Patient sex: M
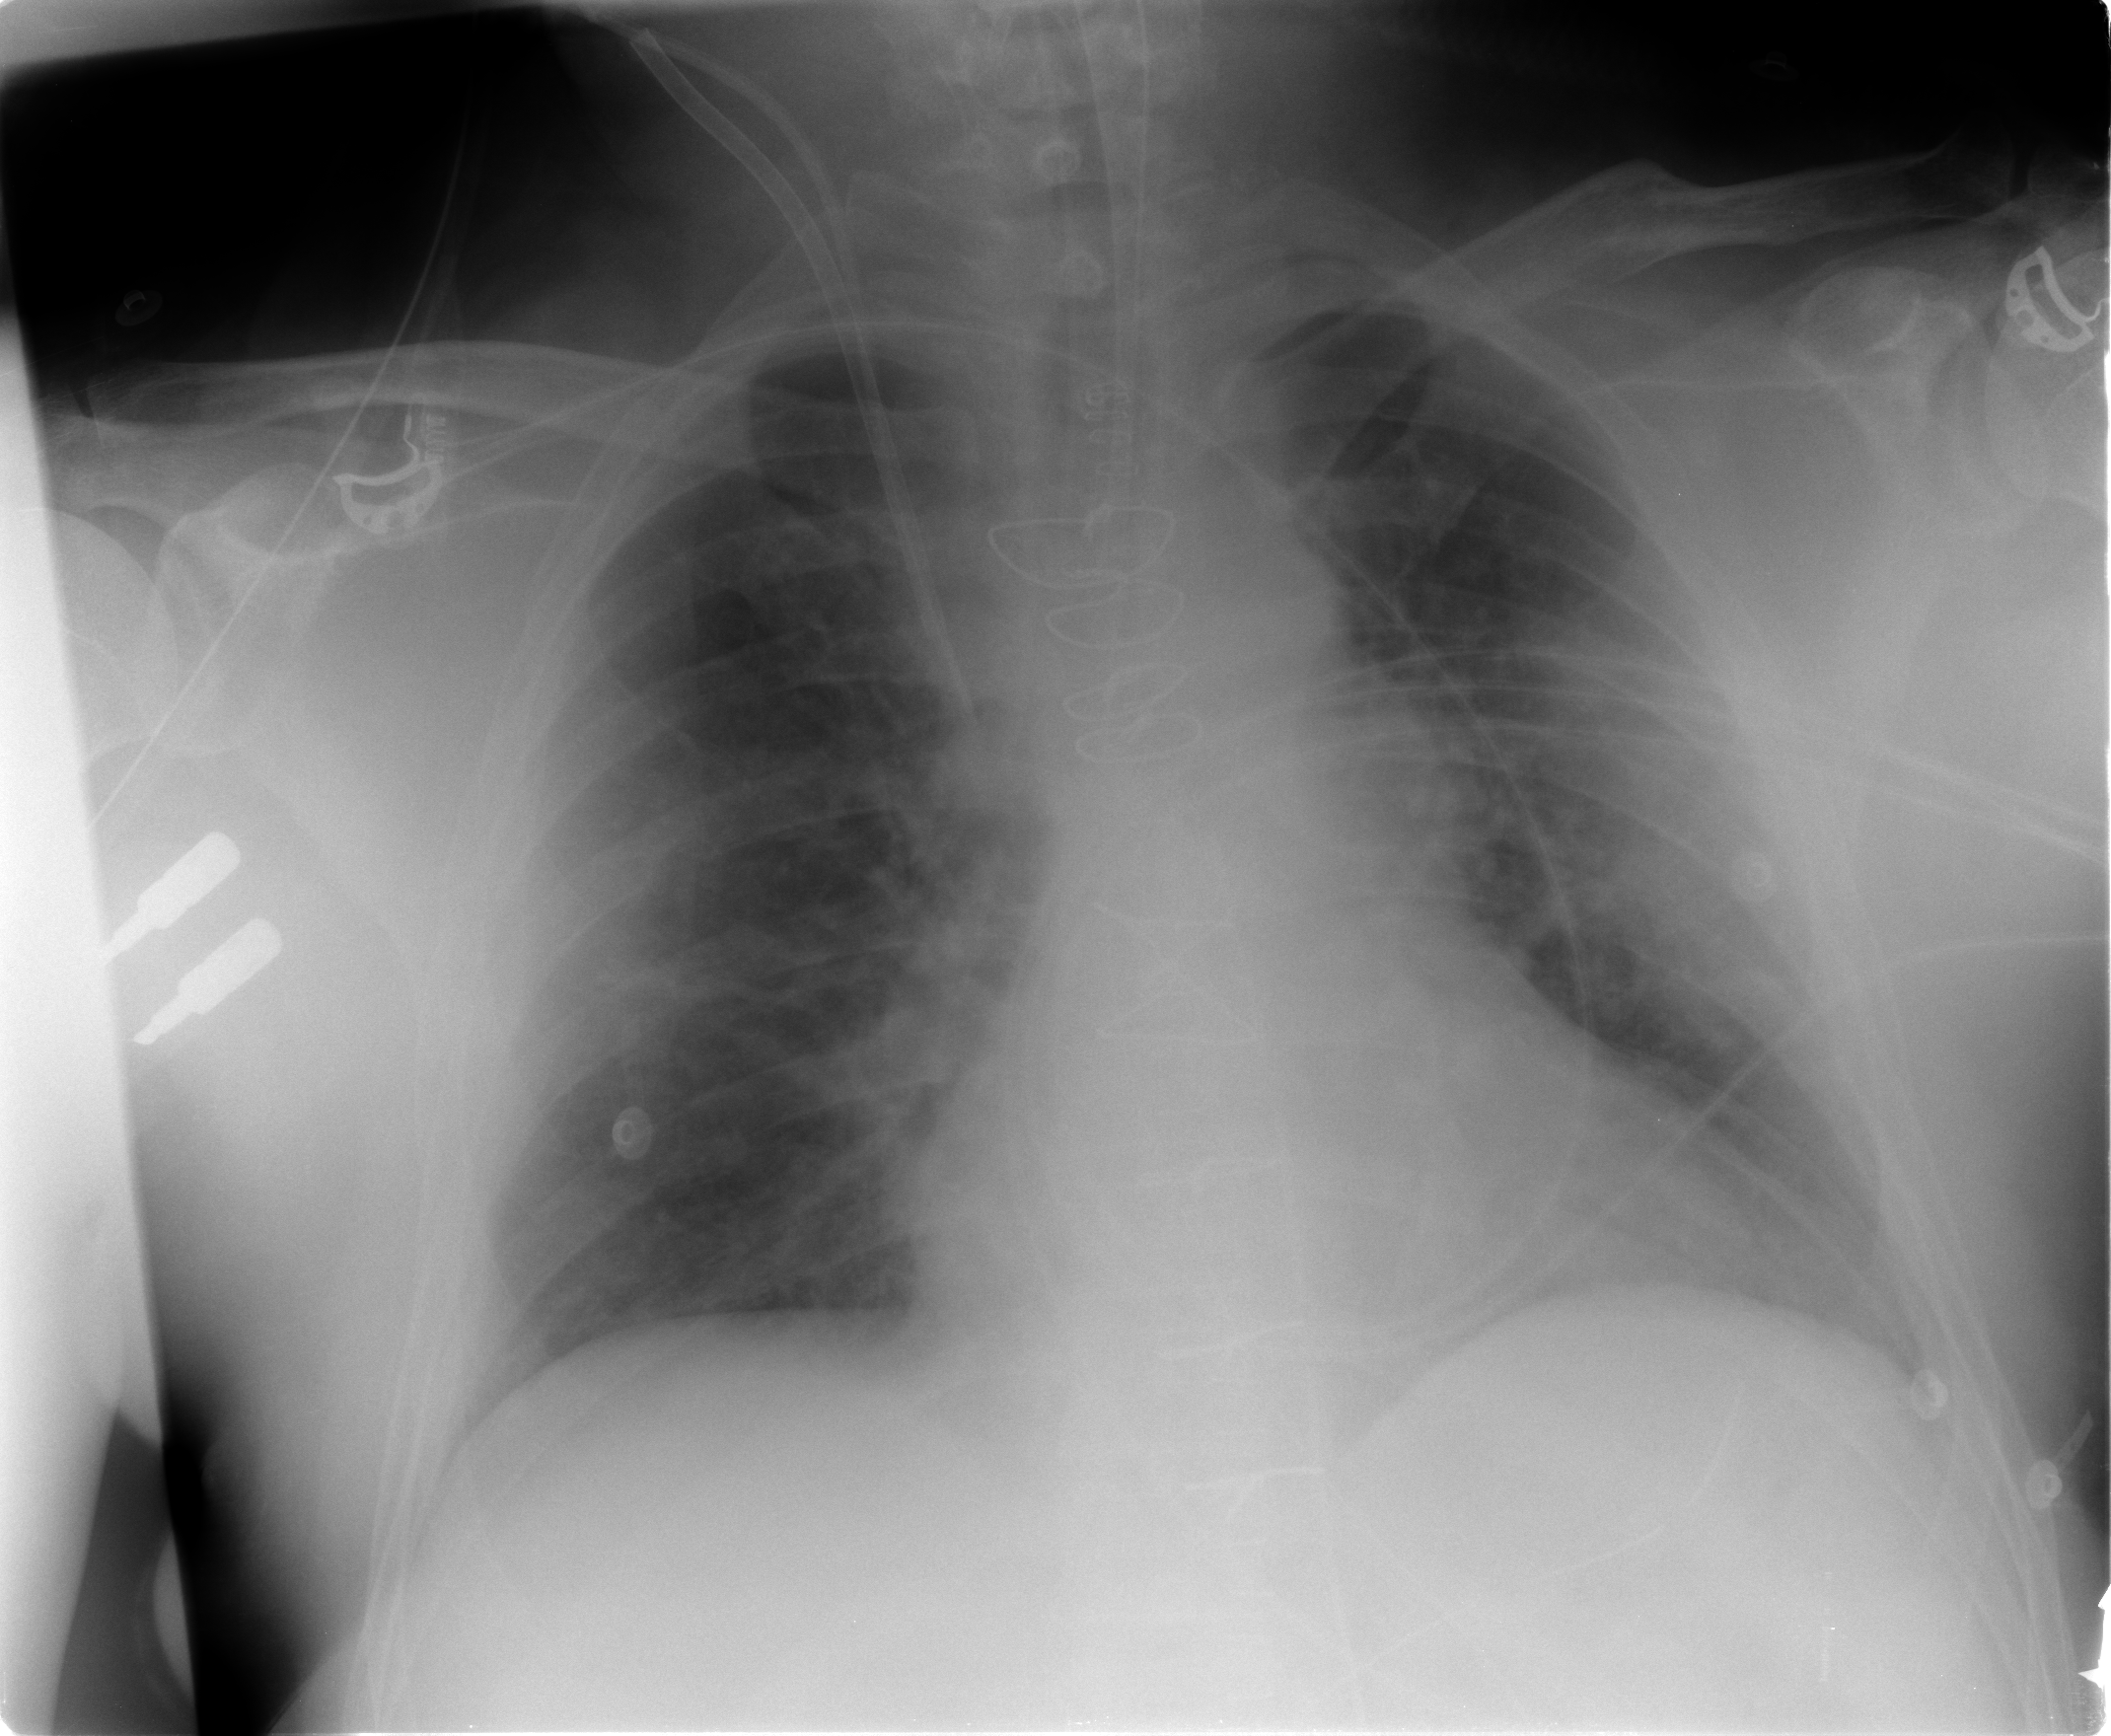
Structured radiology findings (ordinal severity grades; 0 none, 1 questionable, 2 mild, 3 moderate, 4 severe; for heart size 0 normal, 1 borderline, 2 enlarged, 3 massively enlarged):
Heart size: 0
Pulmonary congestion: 2
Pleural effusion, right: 0
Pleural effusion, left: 0
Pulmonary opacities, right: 0
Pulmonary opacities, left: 0
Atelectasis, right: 0
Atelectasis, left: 2